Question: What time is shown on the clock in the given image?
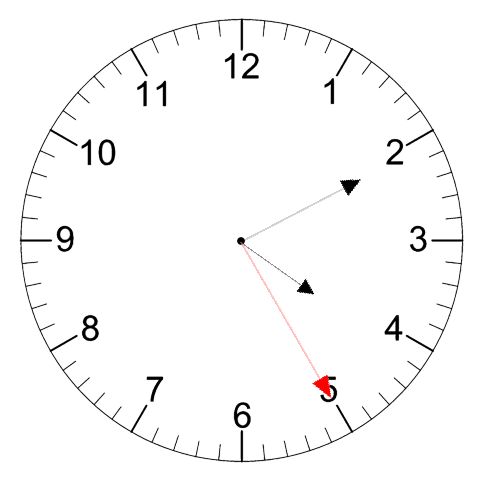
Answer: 04:10:25